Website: crate-barrel
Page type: review-order
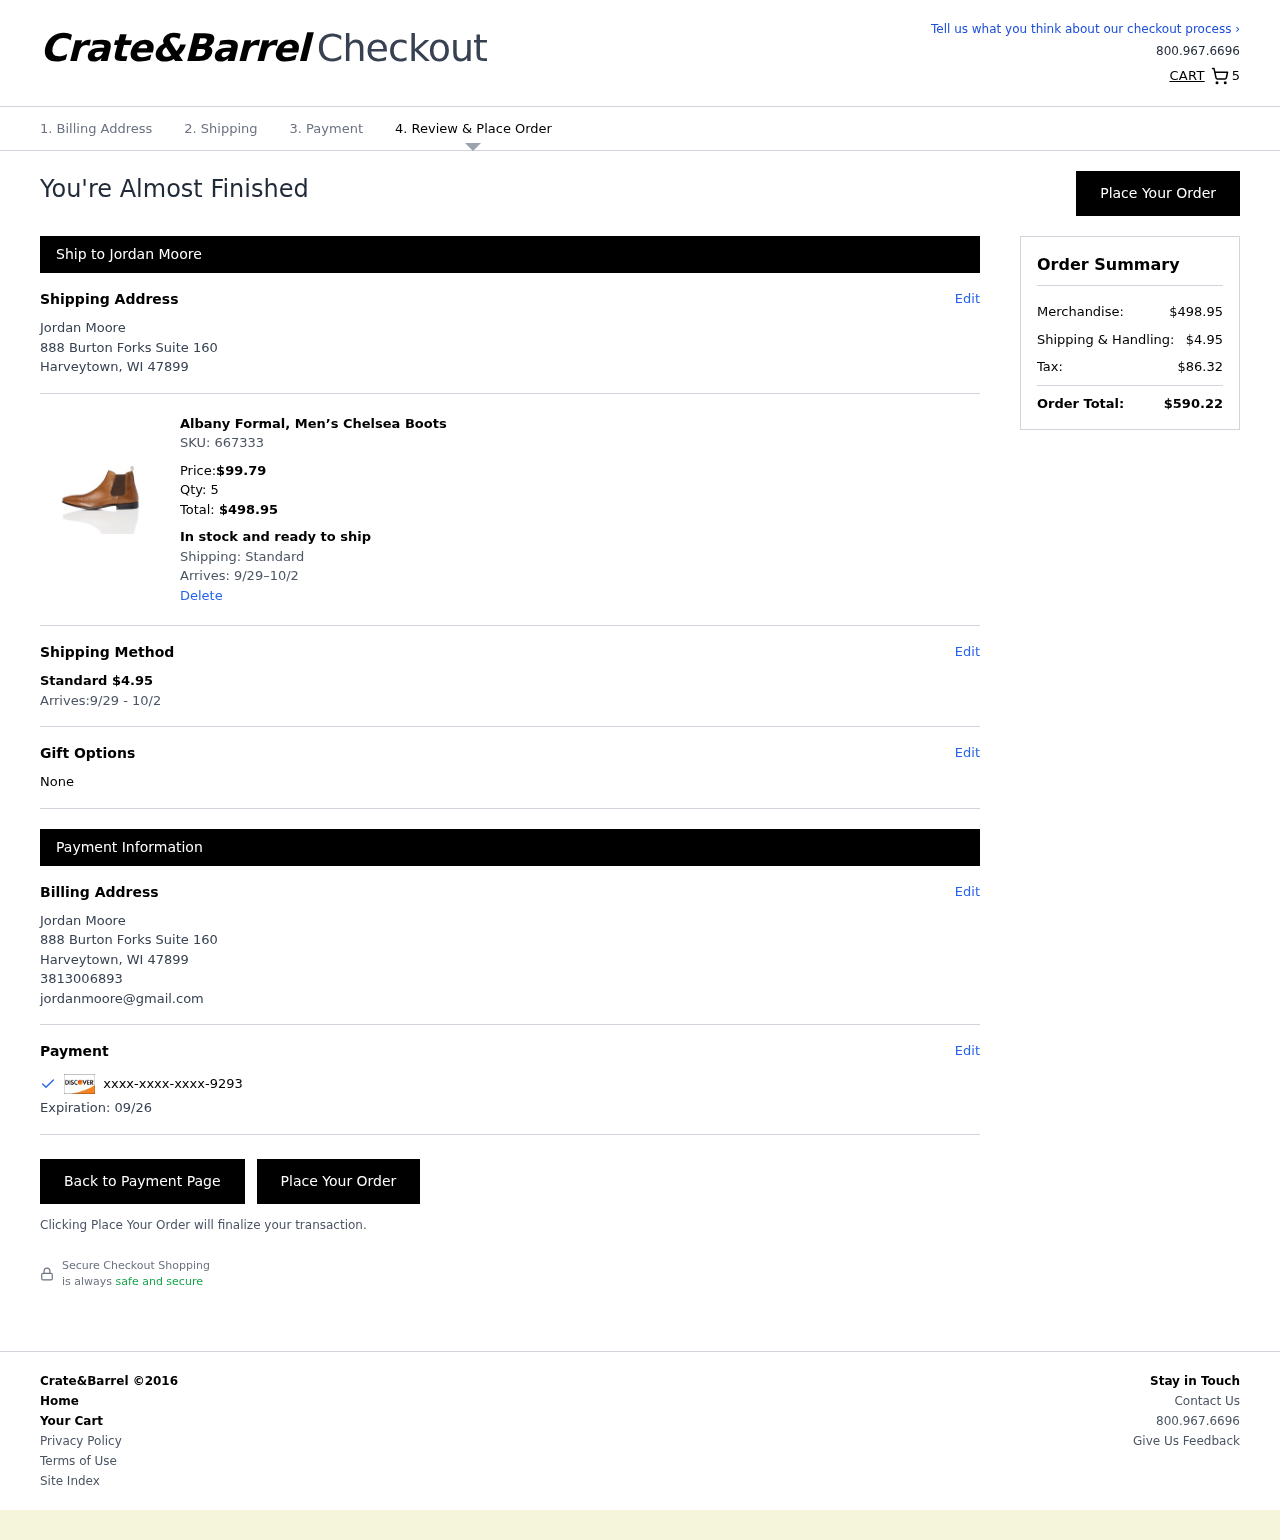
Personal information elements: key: PII_CARD_EXPIRY
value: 09/26
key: PII_CARD_LAST4
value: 9293
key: PII_EMAIL
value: jordanmoore@gmail.com
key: PII_FULLNAME
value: Jordan Moore
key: PII_PHONE
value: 3813006893
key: PII_FIRSTNAME
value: Jordan
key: PII_LASTNAME
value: Moore
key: PII_FULLNAME2
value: Jordan Moore
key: PII_FULLNAME3
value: Jordan Moore
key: PII_FIRSTNAME2
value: Jordan
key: PII_FIRSTNAME3
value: Jordan
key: PII_LASTNAME2
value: Moore
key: PII_LASTNAME3
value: Moore
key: PII_FIRSTNAME_DERIVED
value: Jordan
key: PII_LASTNAME_DERIVED
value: Moore
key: PII_FULLNAME_DERIVED
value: Jordan Moore
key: PII_NAME_FULL_DERIVED
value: Jordan Moore
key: PII_STREET
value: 888 Burton Forks Suite 160
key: PII_CITY
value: Harveytown
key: PII_STATE_ABBR
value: WI
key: PII_POSTCODE
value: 47899
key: PII_POSTCODE_FULL
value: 47899
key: PII_POSTCODE_NUMERIC
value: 47899
Product elements: key: PRODUCT1_NAME
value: Albany Formal, Men’s Chelsea Boots
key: PRODUCT1_PRICE
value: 99.79
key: PRODUCT1_QUANTITY
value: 5
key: PRODUCT1_TOTAL
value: $498.95
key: PRODUCT_SKU_ID
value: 667333
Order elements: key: ORDER_NUM_ITEMS
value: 5
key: ORDER_DELIVERY_RANGE
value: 9/29–10/2
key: ORDER_SHIPPING_COST2
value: $4.95
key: ORDER_DELIVERY_RANGE2
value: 9/29 - 10/2
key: ORDER_SUBTOTAL
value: $498.95
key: ORDER_SHIPPING_COST3
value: $4.95
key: ORDER_TAX
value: $86.32
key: ORDER_TOTAL
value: $590.22